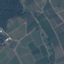
Land use / land cover class: PermanentCrop